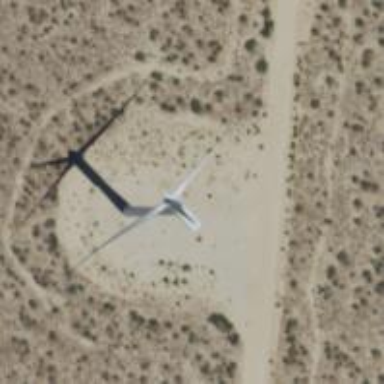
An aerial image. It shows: Wind generator powered by horizontal axis wind turbine.